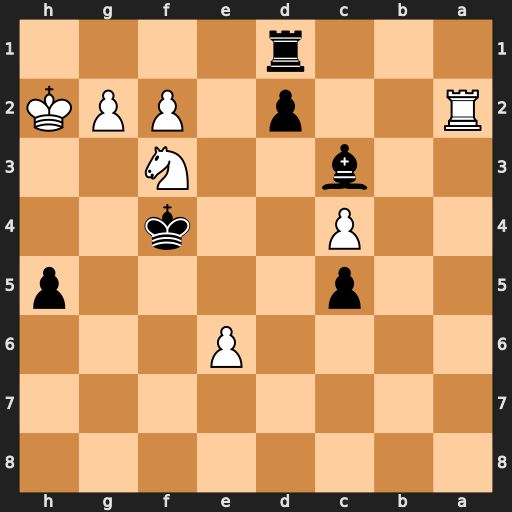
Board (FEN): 8/8/4P3/2p4p/2P2k2/2b2N2/R2p1PPK/3r4
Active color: b
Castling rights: -
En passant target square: -
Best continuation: Rh1+ Kxh1 d1=Q+